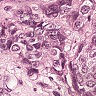
Metastatic tissue present: yes